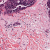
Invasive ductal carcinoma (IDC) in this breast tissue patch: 0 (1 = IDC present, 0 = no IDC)